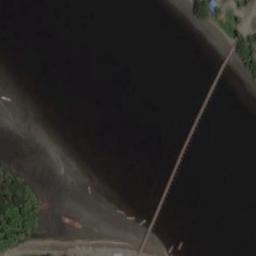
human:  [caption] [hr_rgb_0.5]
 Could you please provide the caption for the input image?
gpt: A bridge built on a dark blue river and some green plants on both sides of the river .

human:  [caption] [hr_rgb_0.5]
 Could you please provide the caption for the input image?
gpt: A slender, Straight bridge connects the land on both sides of the deep blue river  There are many ships in the river .

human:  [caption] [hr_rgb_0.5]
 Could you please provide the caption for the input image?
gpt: On one side of the river are vegetation and on the other side are settlements .

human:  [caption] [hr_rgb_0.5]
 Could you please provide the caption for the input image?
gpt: There is a bridge over the deep blue river .

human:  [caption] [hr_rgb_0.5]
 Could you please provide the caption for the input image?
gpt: Many trees are around the bridge .